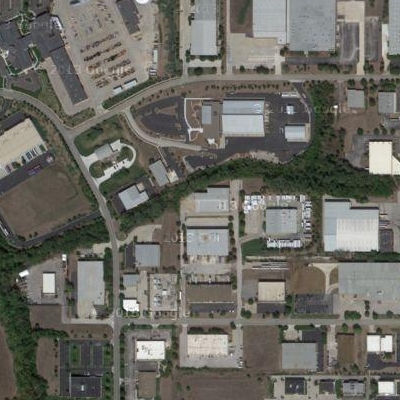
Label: cIndustry